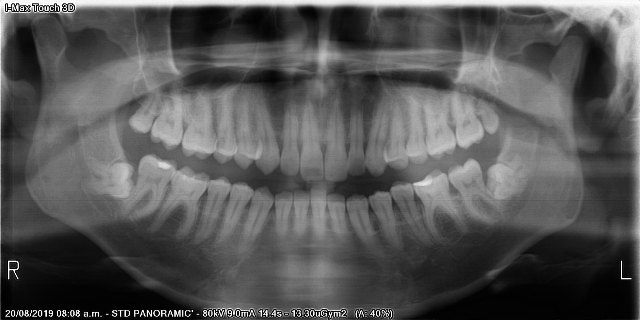
adult